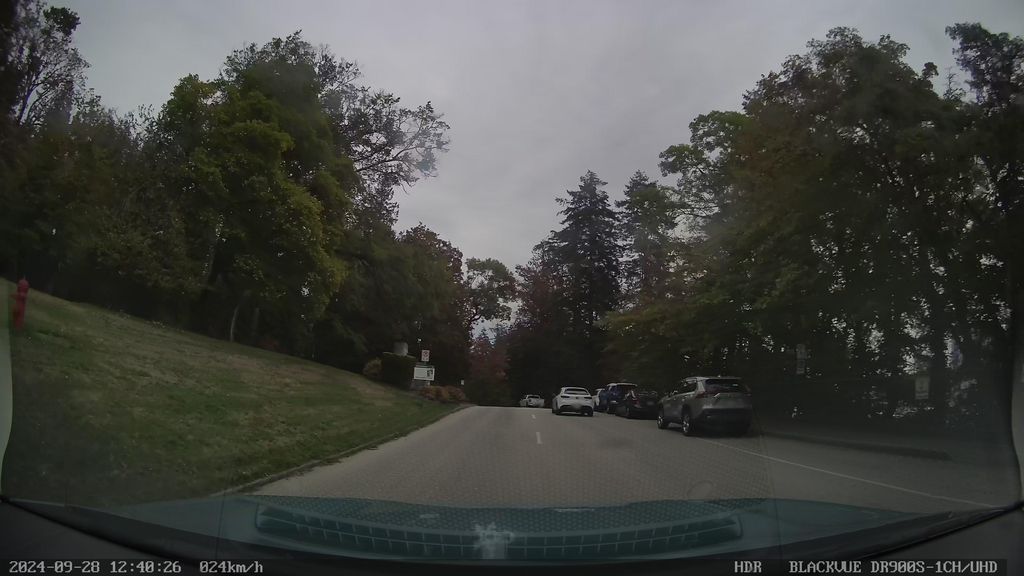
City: vancouver